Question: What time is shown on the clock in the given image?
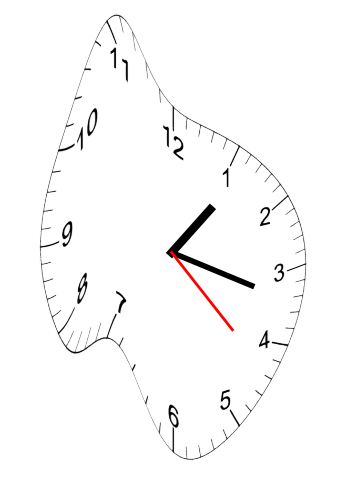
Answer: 01:17:22